Question: <URL>
<URL>
I am using <URL>. I am using OS=Win7. Visual C++ 2008 Express.
This program isn't working correctly.

'''
//Sutherland-Holdgman Line Clipping
#include "Line2d.h"
#include "Rectangle2d.h"
#include "Coordinates2d.h"
#include "Bits.h"
#include "Polygon2d.h"
#include <list>
typedef enum PointPosition
{
Left, Right
} PointPosition;
typedef enum LinePosition
{
CompletelyOut, CompletelyIn, ClippingCandidate, ClippingCandidateExtended
} LinePosition;
class ClippingPolygon2d
{
private:
Rectangle2d rectangle;
Polygon2d polygon;
public:
ClippingPolygon2d(){}
//ClippingPolygon2d(Rectangle2d & rectangle, Polygon2d & polygon): rectangle(rectangle), polygon(polygon){}
void SetCandidatePolygon(Polygon2d & pol)
{
polygon = pol;
}
void SetClippingPolygon(Rectangle2d & rect)
{
rectangle = rect;
}
public:
std::vector<Point2d> GetClippedPoints()
{
std::vector<Point2d> vertexList = polygon.GetVertices();
std::vector<Point2d> clipping = rectangle.GetVertices();
for (size_t i = 0; i < clipping.size(); i++)
{
//obtaining one vertex and the next one from the clipping region.
//Then, constructing a line from them.
Line2d clippingEdge(clipping[i], clipping[(i + 1) % clipping.size()]);
std::vector<Point2d> temp;
for (size_t j = 0; j < vertexList.size(); j++)
{
Point2d polygonEdgeStart = vertexList[j];
Point2d polygonEdgeEnd = vertexList[(j + 1) % vertexList.size()];
if (clippingEdge.onLeft(polygonEdgeStart))
{
if (clippingEdge.onLeft(polygonEdgeEnd))
{
// point on the left, just add to vertexList
temp.push_back(polygonEdgeEnd);
}
else //Right
{
// calculate intersection I and add it to vertexList
temp.push_back(clippingEdge.GetIntersection(Line2d(polygonEdgeStart, polygonEdgeEnd)));
}
}
else //Right
{
if (clippingEdge.onLeft(polygonEdgeEnd))
{
//calculate intersection I and add I and polygonEdgeEnd to vertexList
temp.push_back(clippingEdge.GetIntersection(Line2d(polygonEdgeStart, polygonEdgeEnd)));
temp.push_back(polygonEdgeEnd);
}
else //Right
{
// nothing to do: outside of the window
}
}
}
vertexList = temp;
}
return vertexList;
}
};
int main()
{
//////////////////////// Initialize ///////////////////////
Coordinates2d::ShowWindow("Sutherland-Hodgeman Line Clipping");
///////////////////////////////////////////////////////////////
Rectangle2d rectangle(Point2d(20, 20), Point2d(200, 140));
Polygon2d polygon;
polygon.Add(Point2d(30, 40));
polygon.Add(Point2d(110,40));
polygon.Add(Point2d(130,110));
polygon.Add(Point2d(70,150));
polygon.Add(Point2d(10,110));
ClippingPolygon2d clip;
clip.SetClippingPolygon(rectangle);
clip.SetCandidatePolygon(polygon);
std::vector<Point2d> clippedVerticesList = clip.GetClippedPoints();
Coordinates2d::Draw(polygon, Red);
Coordinates2d::Draw(rectangle, Magenta);
Coordinates2d::Draw(clippedVerticesList, Thick, Yellow);
//////////////////////// Draw /////////////////////////
Coordinates2d::Wait(); return 0;
///////////////////////////////////////////////////////////////
}
'''
---
'''
double Line2d :: orientationOf(Point2d & point)
{
return (end.x - start.x) * (point.y - start.y) - (end.y - start.y) * (point.x - start.x);
}
bool Line2d :: onRight(Point2d & point)
{
return orientationOf(point) < -E; //for precision reason
}
bool Line2d :: onLeft(Point2d & point)
{
return orientationOf(point) > E;//for precision reason
}
'''
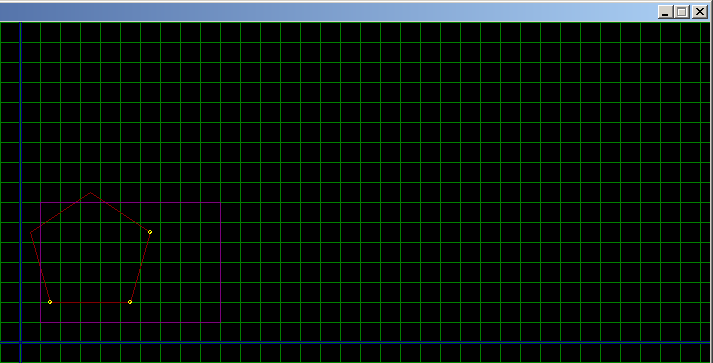
Answer: I found at least 2 problems in 'GetClippedPoints' function:
1. you use if(i) - it's not right because i iterates on windows edges. I think that you suppose to use if(j).
2. supposed that for(size_t i=0 ; i<clippingRegionLines.size() ; i++) should transform (generate new) vertexList (initially vertexList==allPolygonVertexes) and use it in next step. (so after all iterations of this loop you will get clipped polygon). So my advice here: represent input polygon as list of vertexes instead of list of edges.
Also you need to be sure that 'std::vector<Line2d> clippingRegionLines = rectangle.GetLines();' returns segments oriented counter-clockwise.